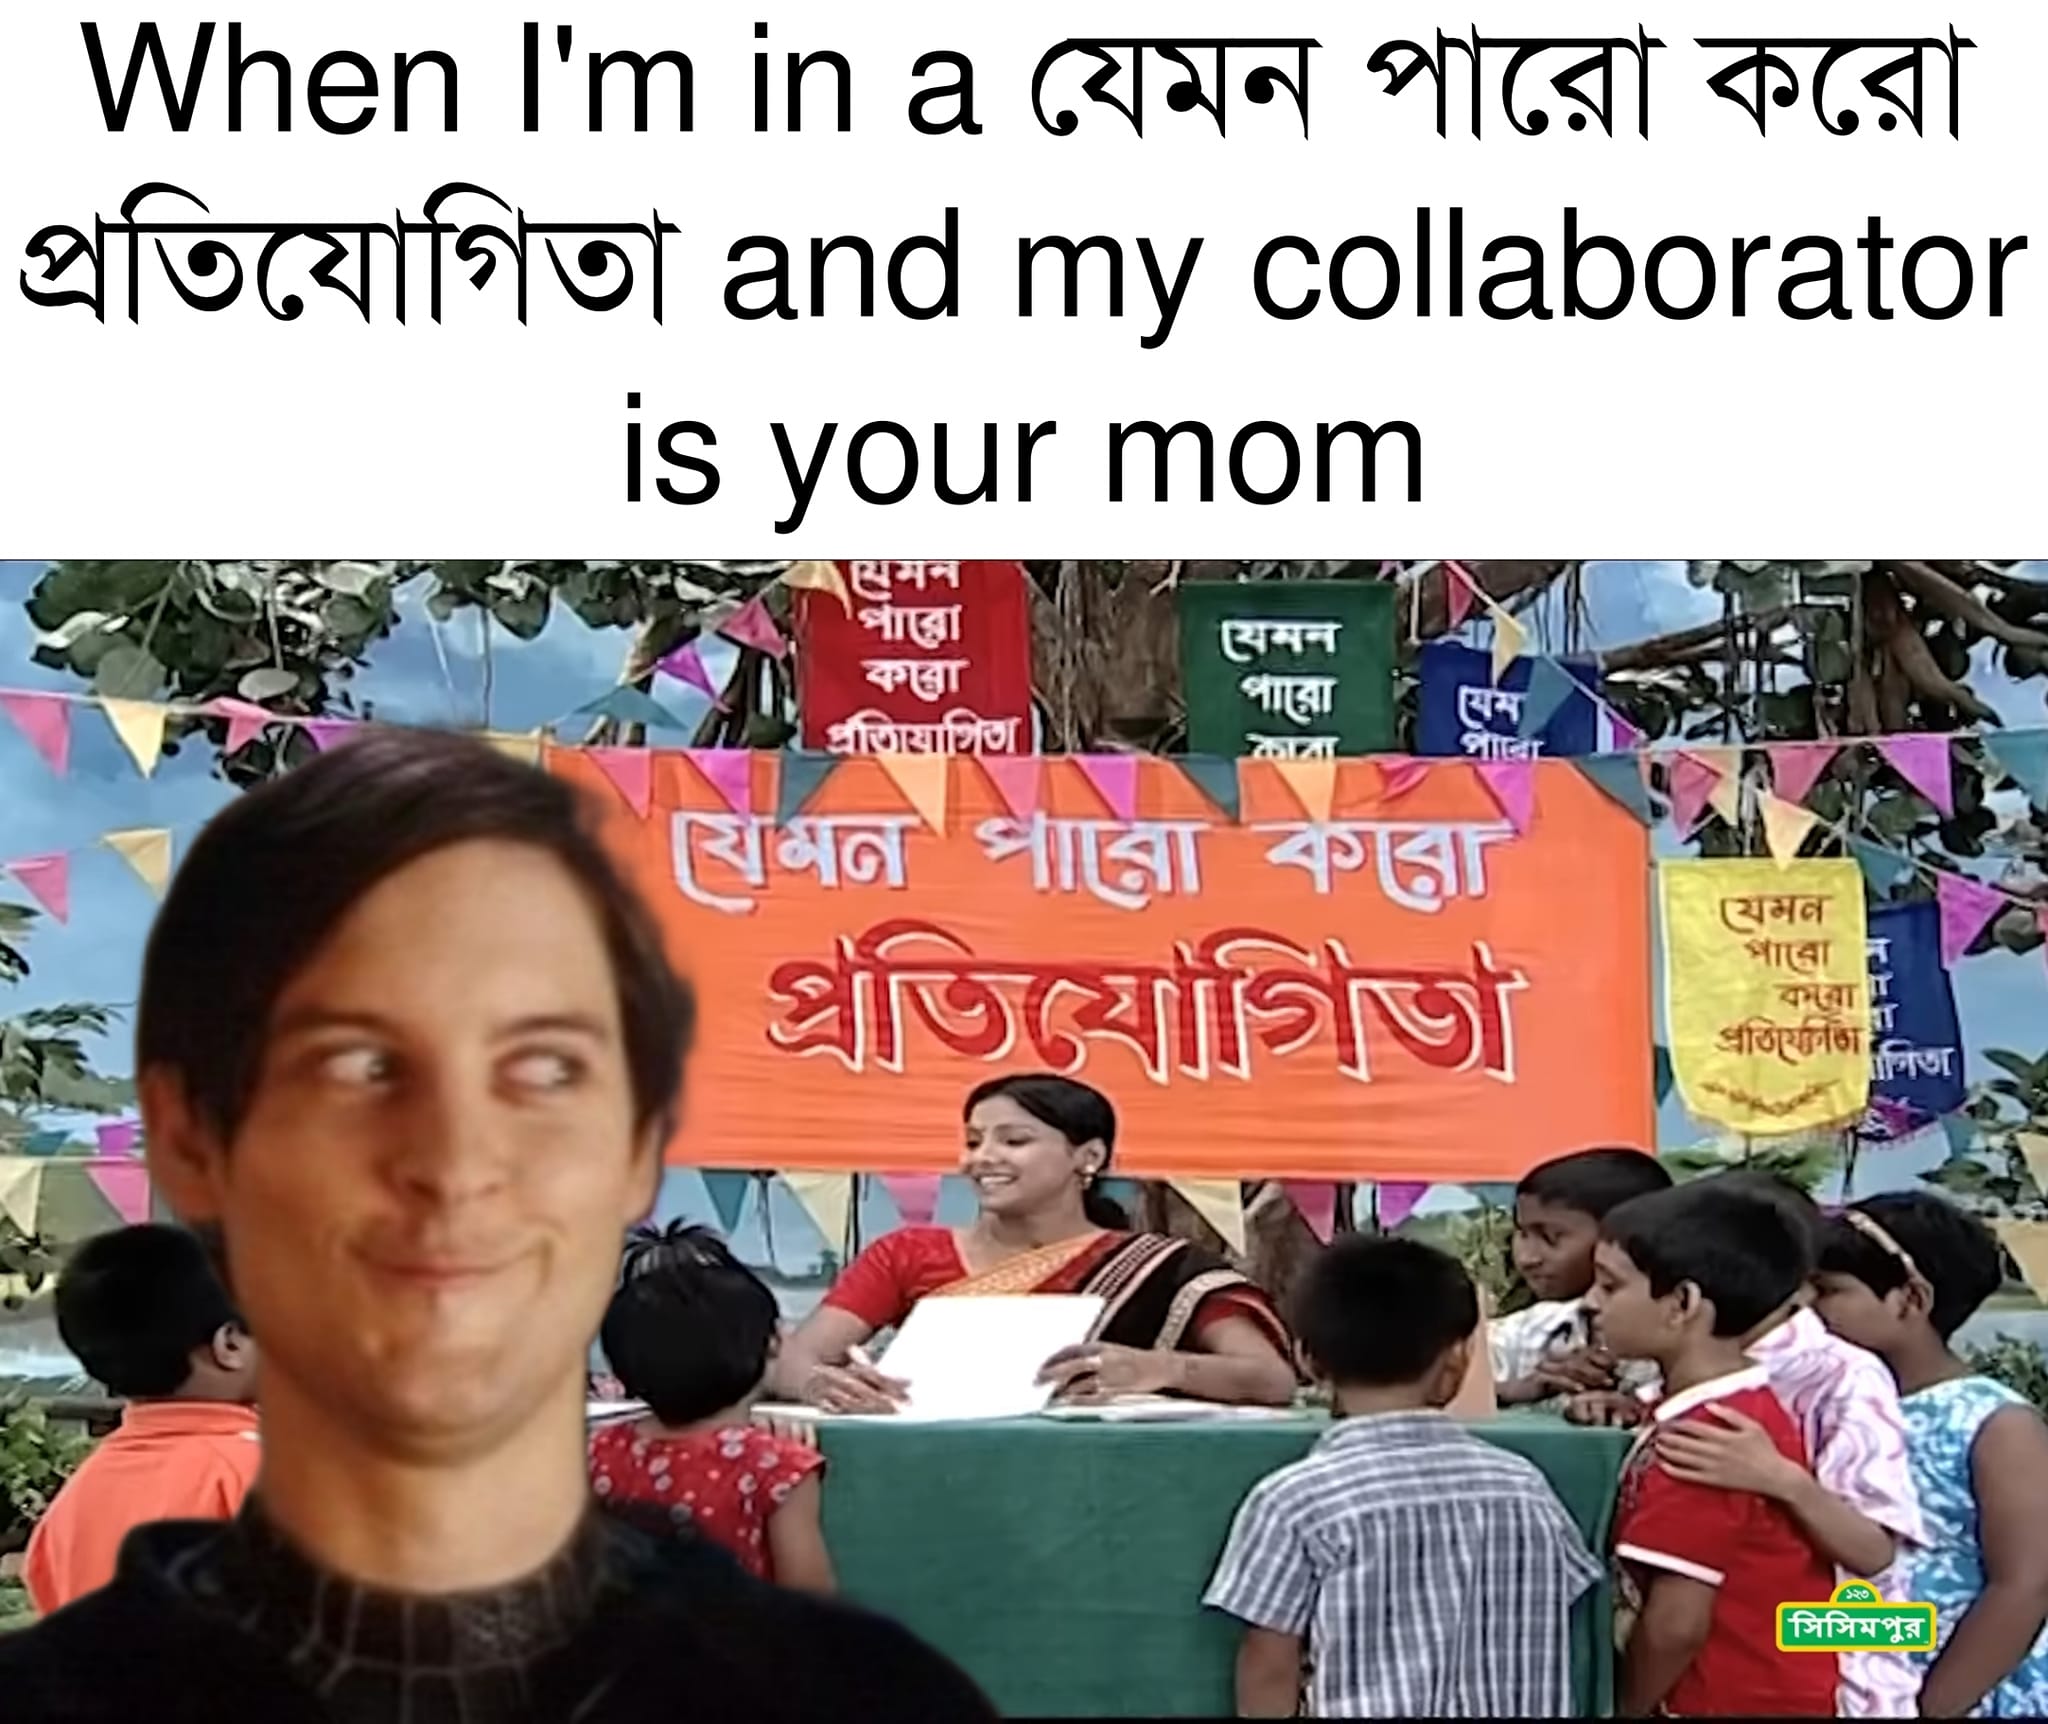
Caption: When I'm in a যেমন পারো করো প্রতিযোগিতা  and my collaborator is your mom
Label: hate